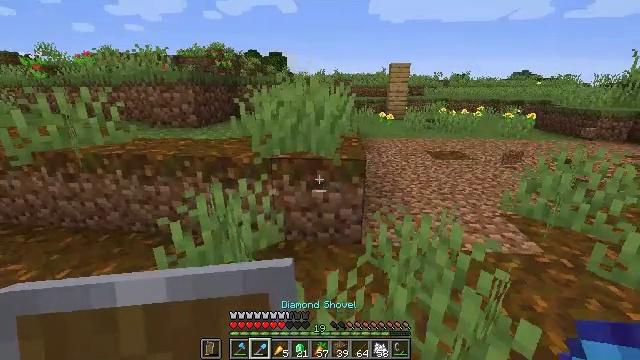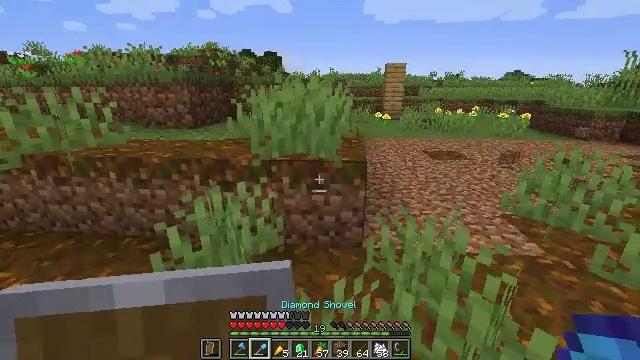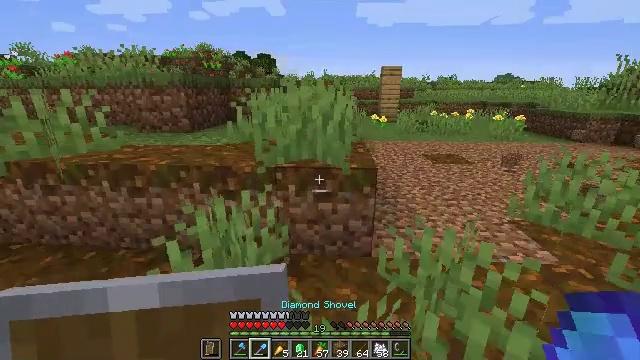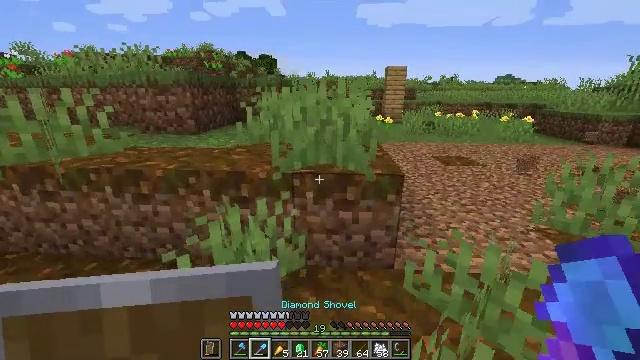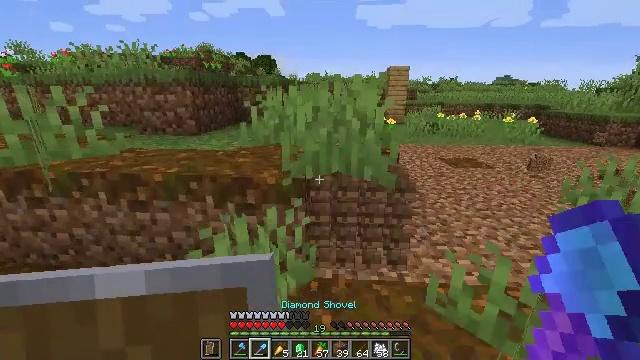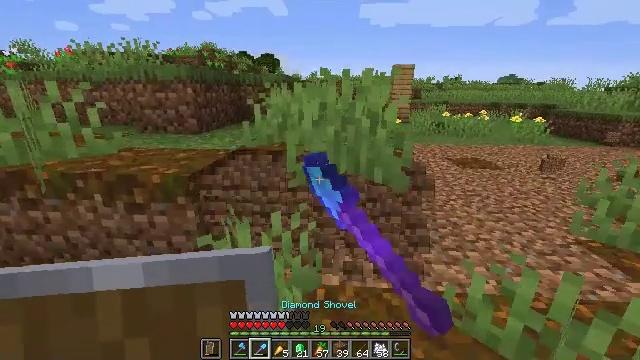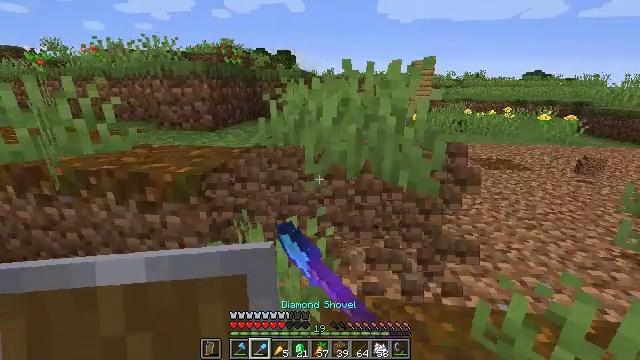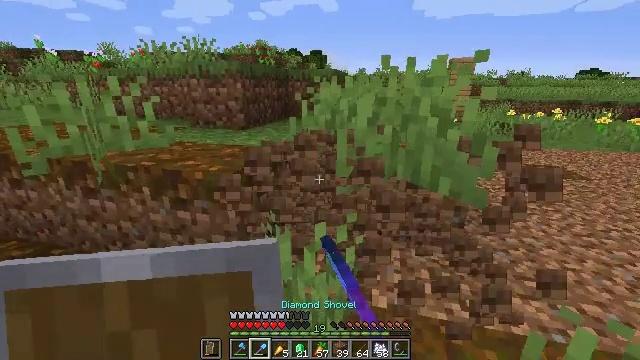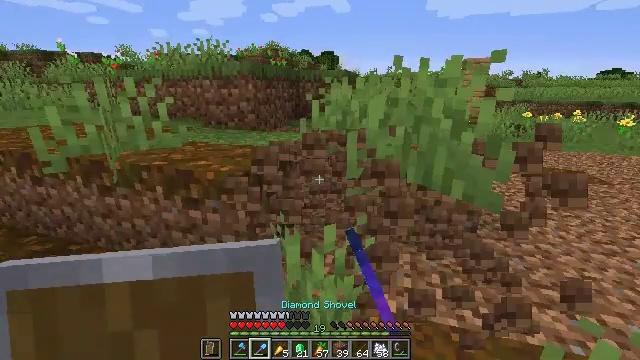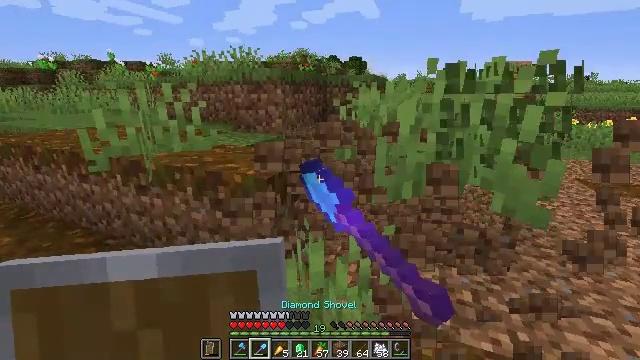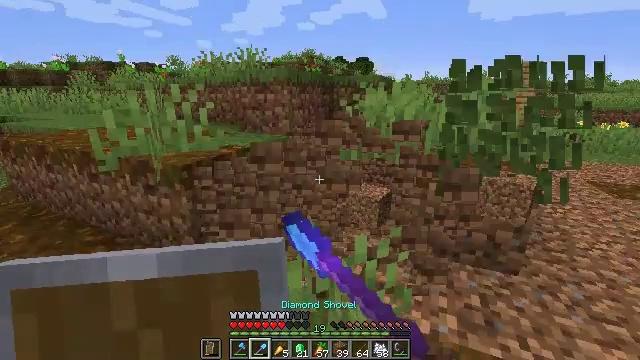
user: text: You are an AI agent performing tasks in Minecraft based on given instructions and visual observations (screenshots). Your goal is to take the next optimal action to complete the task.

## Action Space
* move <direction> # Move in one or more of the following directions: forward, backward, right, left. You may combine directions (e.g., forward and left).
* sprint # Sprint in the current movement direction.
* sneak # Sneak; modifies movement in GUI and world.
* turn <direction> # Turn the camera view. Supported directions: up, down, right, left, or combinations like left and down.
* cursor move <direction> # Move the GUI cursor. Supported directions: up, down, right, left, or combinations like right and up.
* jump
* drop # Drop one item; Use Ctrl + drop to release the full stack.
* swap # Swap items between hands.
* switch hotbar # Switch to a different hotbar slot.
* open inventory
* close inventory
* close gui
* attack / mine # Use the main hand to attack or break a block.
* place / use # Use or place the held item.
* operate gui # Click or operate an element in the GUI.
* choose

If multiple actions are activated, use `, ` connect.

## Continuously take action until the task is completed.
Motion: motion action
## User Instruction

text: Gather the podzol block.
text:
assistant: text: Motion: move forward and move left, turn right
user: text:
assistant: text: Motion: move forward and move left, turn right
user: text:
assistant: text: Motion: move forward and move left
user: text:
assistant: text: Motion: move forward, attack / mine
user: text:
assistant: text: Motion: move forward, attack / mine
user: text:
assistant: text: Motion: turn left, attack / mine
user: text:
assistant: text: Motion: turn left, attack / mine
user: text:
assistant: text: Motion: turn left, attack / mine
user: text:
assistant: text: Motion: turn left and up, attack / mine
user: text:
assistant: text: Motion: turn left, attack / mine
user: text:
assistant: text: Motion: attack / mine